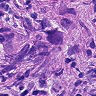
Metastatic tissue present: yes